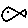
Label: fish